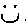
Label: smiley face